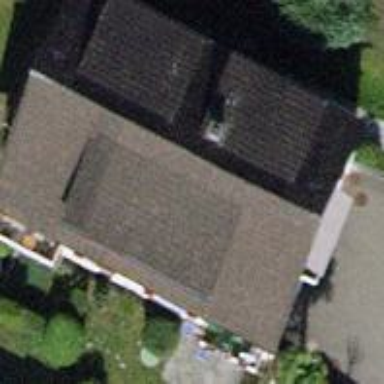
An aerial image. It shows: Building with gabled roof that is colored grey.